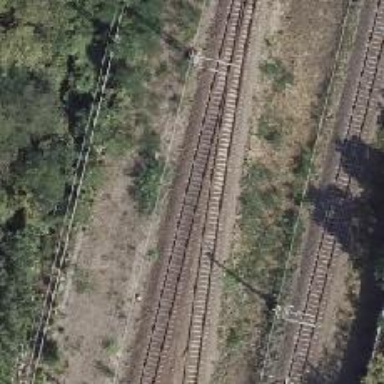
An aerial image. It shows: Railway with electrified contact lines.